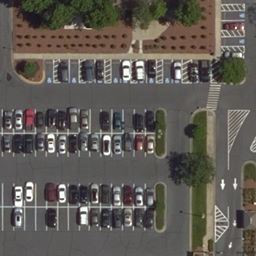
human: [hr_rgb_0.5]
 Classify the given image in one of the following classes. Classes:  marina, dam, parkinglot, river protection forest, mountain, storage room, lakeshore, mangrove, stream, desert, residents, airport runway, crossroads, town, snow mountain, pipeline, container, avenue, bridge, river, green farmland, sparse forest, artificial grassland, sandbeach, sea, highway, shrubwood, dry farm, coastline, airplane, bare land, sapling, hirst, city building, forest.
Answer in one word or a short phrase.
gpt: parkinglot